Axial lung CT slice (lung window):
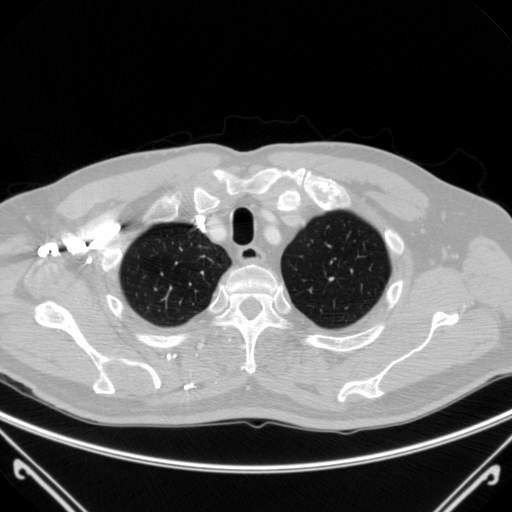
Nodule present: no